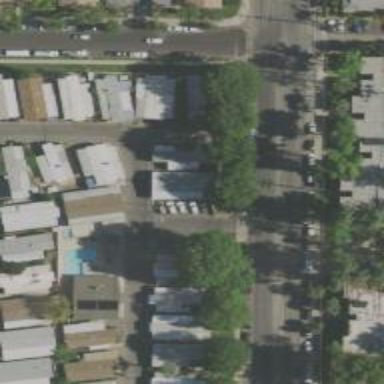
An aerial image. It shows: Service road intended for mobile homes or trailers in park.